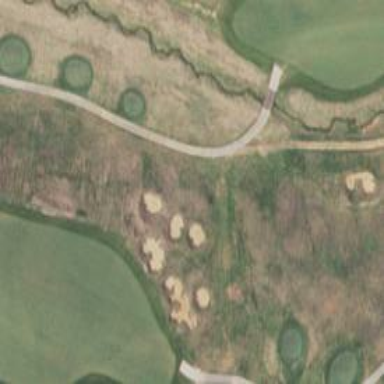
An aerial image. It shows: Service road designated as golf cart path.